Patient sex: M
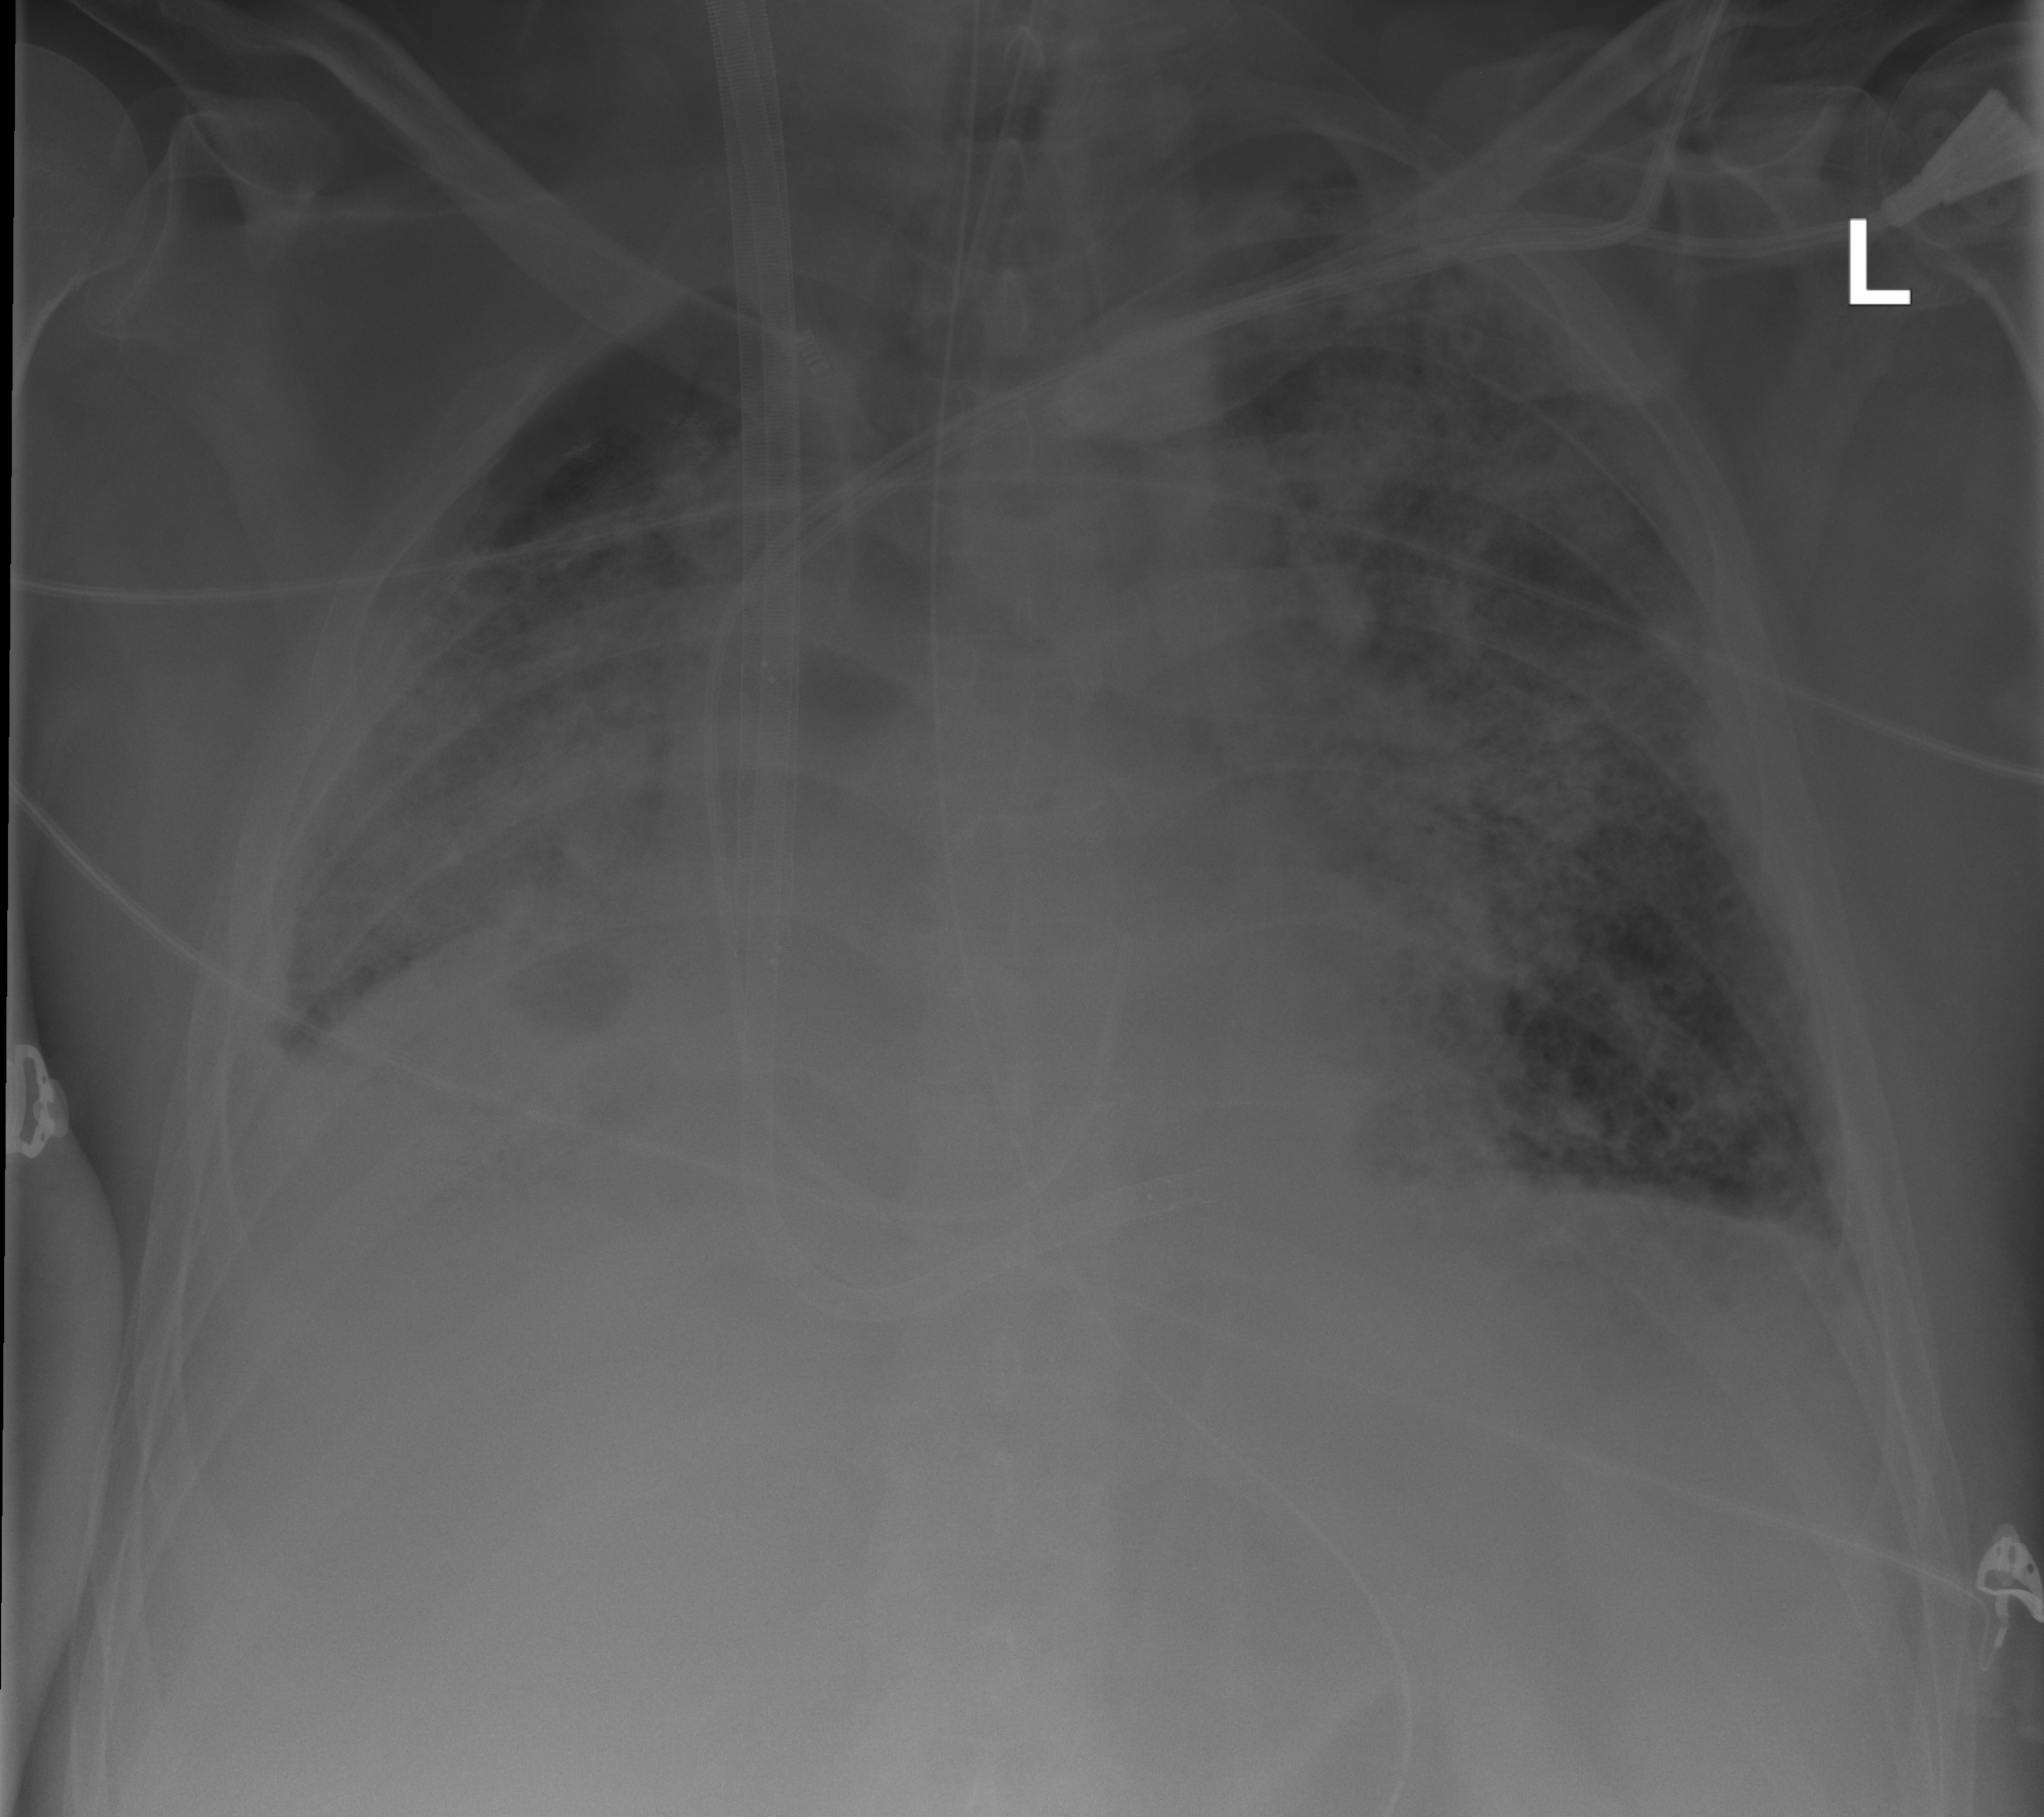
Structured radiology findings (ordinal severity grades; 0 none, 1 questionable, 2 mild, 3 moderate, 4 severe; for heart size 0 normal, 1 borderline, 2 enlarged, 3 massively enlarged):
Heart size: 2
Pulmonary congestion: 2
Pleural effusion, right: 2
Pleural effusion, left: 1
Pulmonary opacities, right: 2
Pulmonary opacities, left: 2
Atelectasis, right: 1
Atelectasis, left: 1